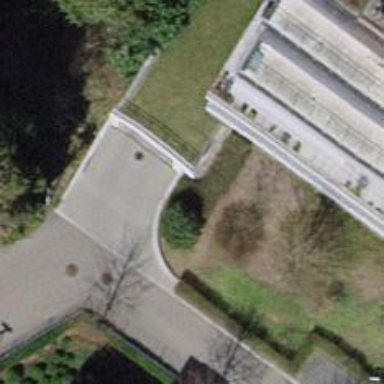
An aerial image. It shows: Parking entrance.